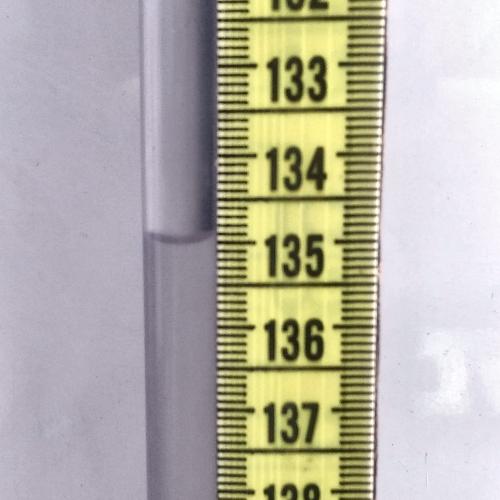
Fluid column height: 134.9 cm